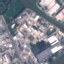
Label: Industrial